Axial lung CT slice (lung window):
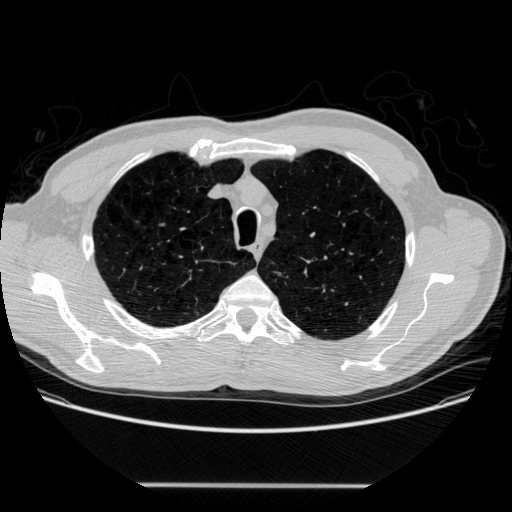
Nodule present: no